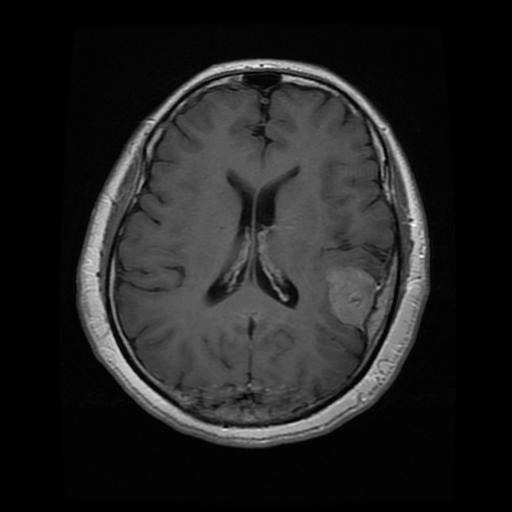
Label: meningioma